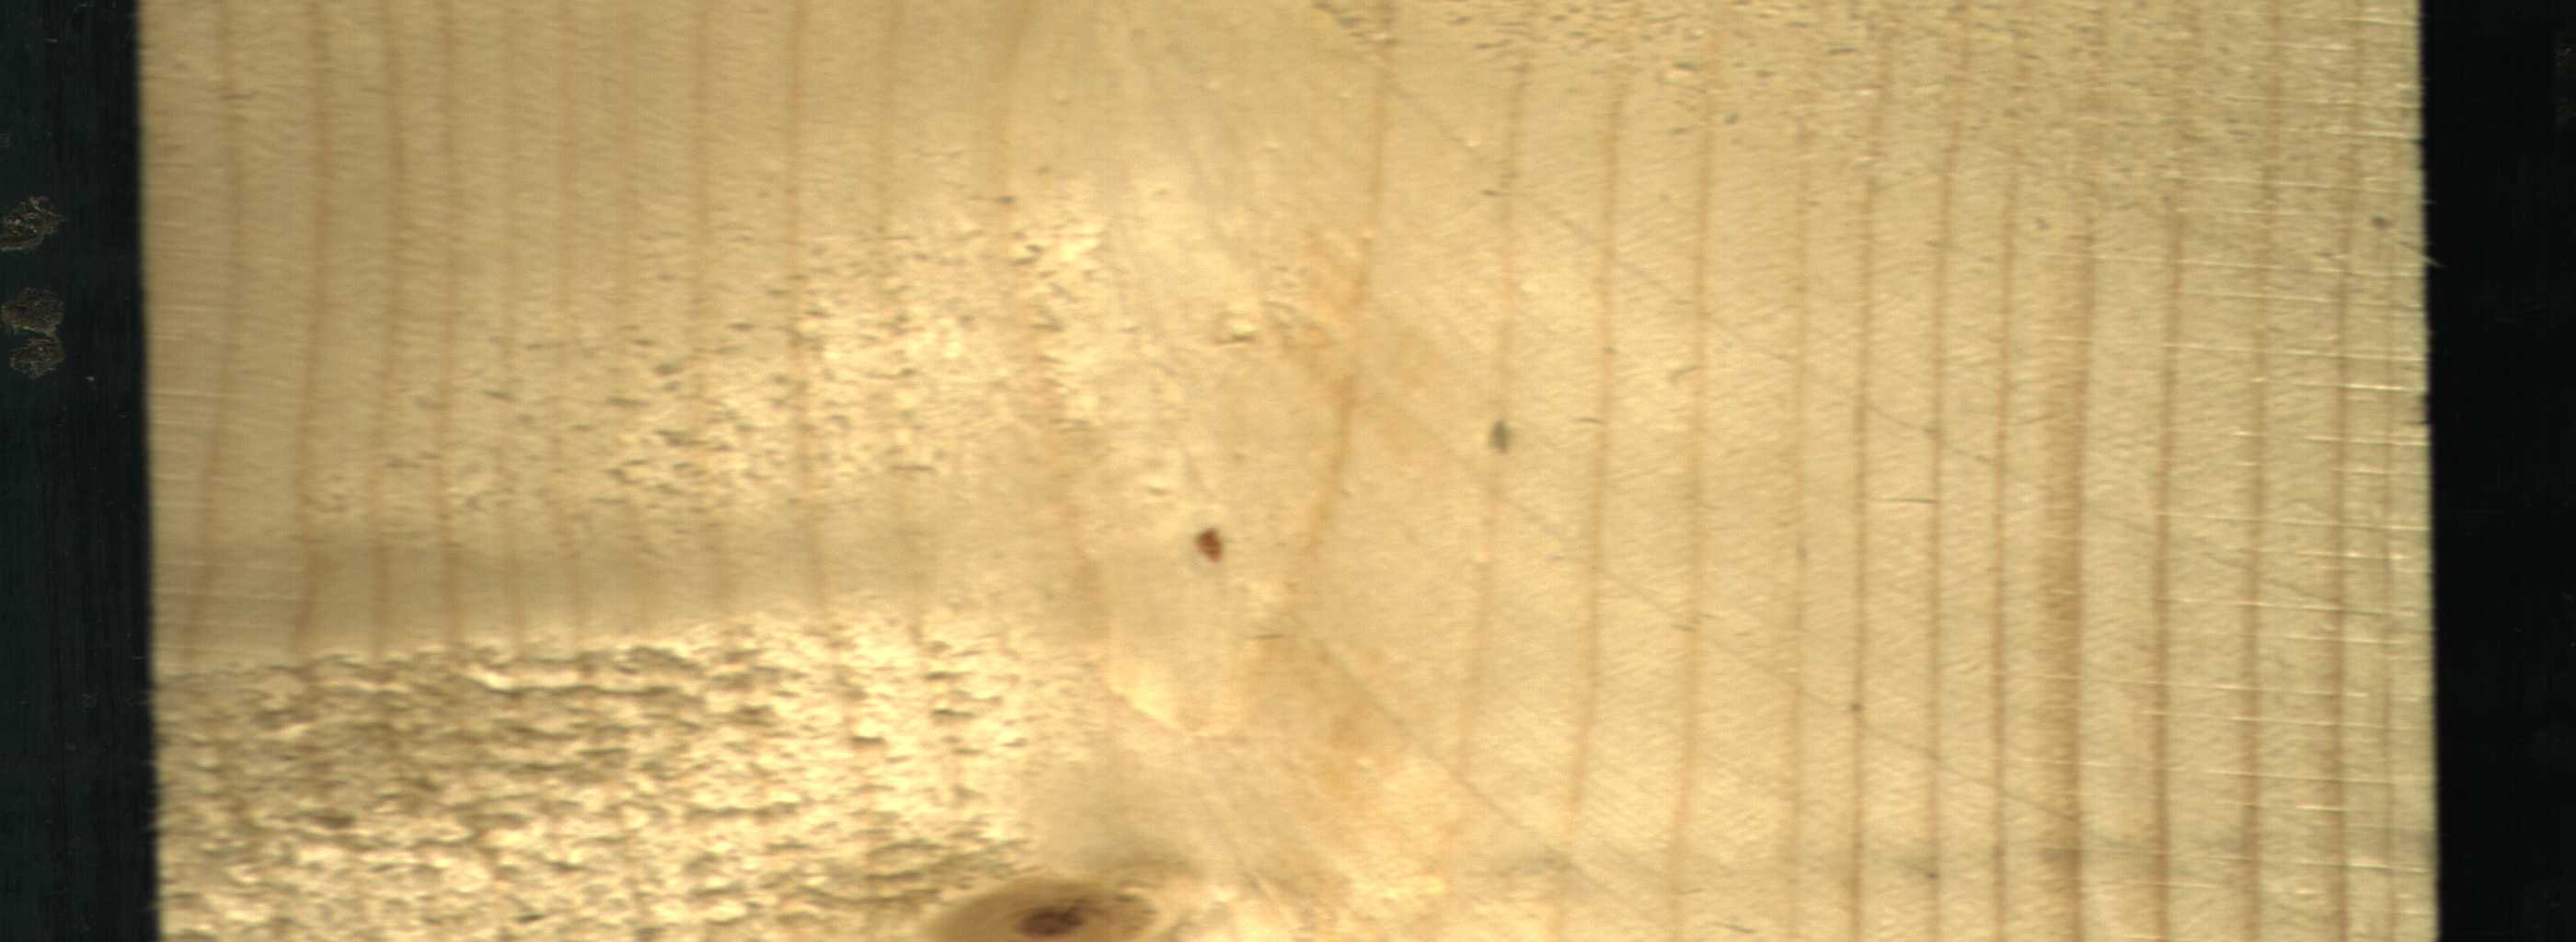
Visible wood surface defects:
Live_Knot